Interaction volume radius: 5 \u00c5
Interaction volume height: 20 \u00c5
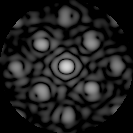
Disorder parameter: 0.4095